Field crop: maize
Growth stage: 1
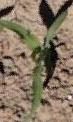
Species: maize